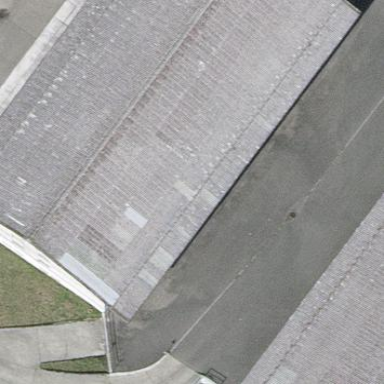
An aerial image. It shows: Gabled building.